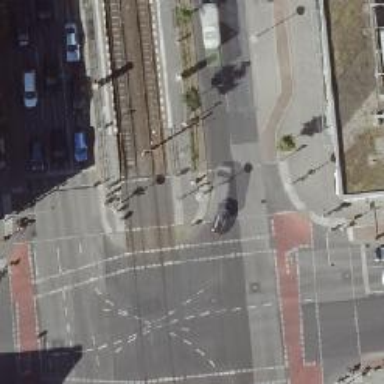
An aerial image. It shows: Traffic island located on footway.